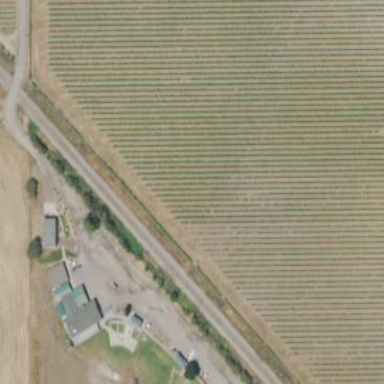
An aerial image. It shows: Vineyard where grapes are grown.